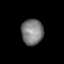
Tissue: lung
Cell type: Epithelial cells
Senescence score: 0.5653
Nuclear area (px): 558
Mean DAPI intensity: 123.76